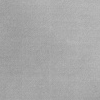
Atmospheric dust classification: dusty